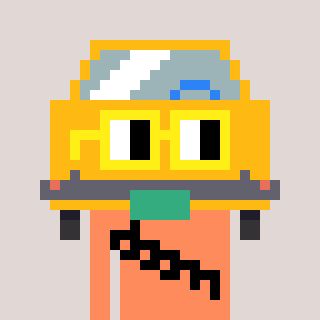
a pixel art character with square yellow glasses, a taxi-shaped head and a peachy-colored body on a warm background